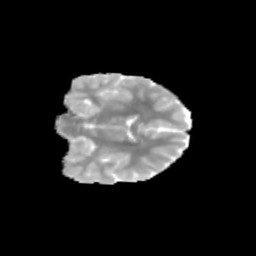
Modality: MD
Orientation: coronal
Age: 12
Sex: female
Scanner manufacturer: siemens
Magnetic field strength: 3 T
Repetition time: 3.8 s
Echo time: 0.07 s